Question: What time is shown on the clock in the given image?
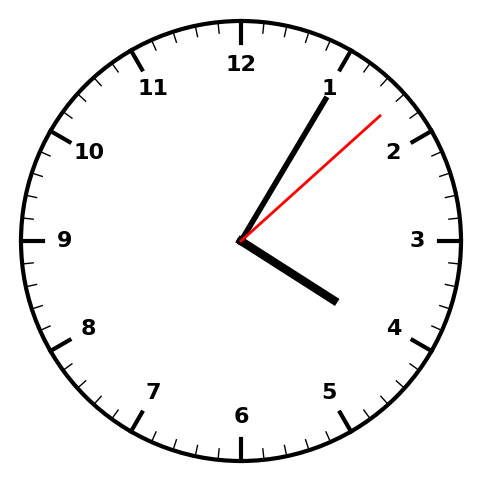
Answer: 04:05:08